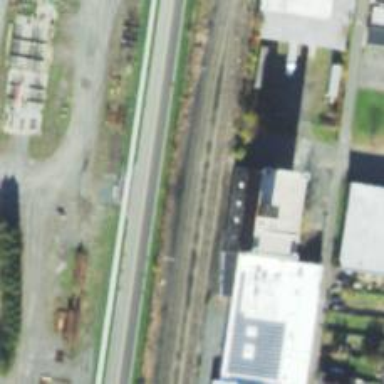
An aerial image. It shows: Rail spur service.